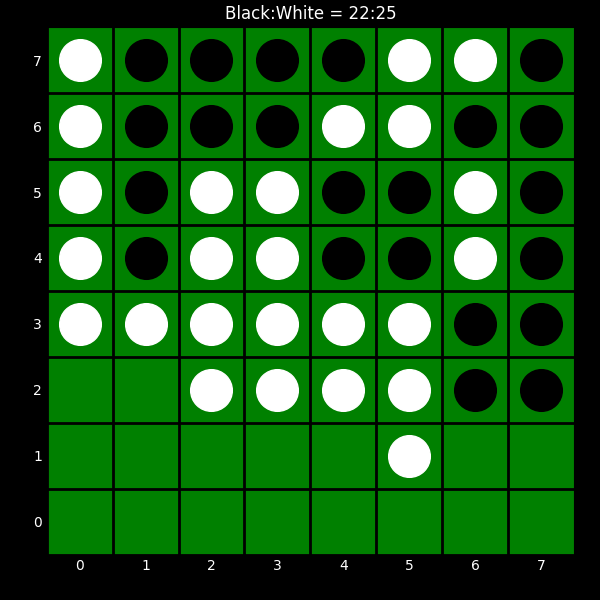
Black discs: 22
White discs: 25